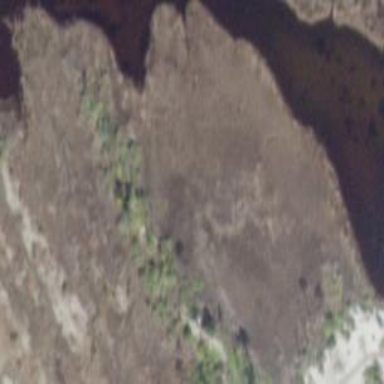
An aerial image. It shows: Saltmarsh wetland area.